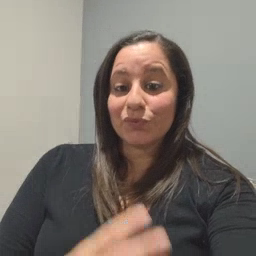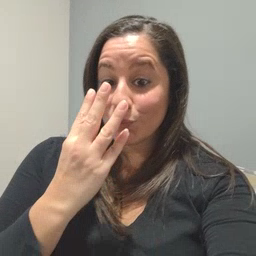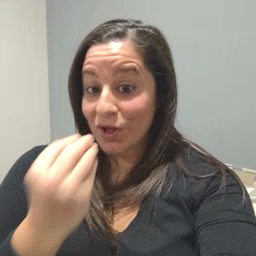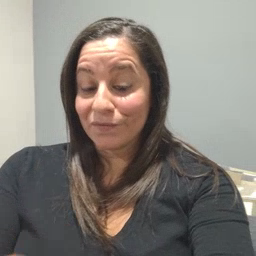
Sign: wolf